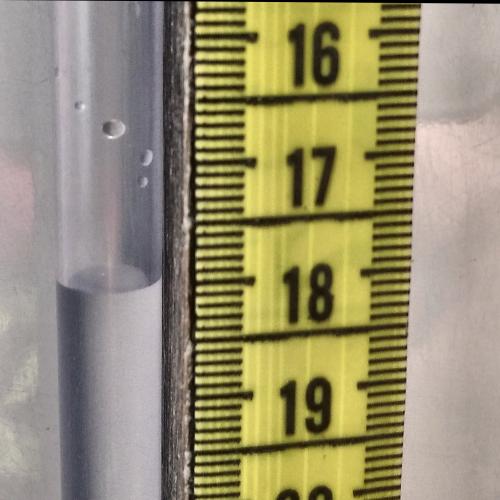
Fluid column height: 18.0 cm